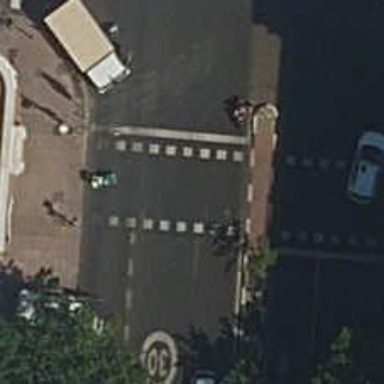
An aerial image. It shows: Road with traffic signals at the crossing.